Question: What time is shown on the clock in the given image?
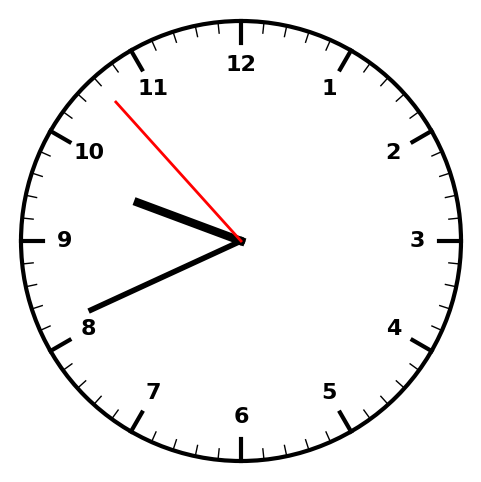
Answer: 09:40:53